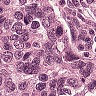
Metastatic tissue present: yes